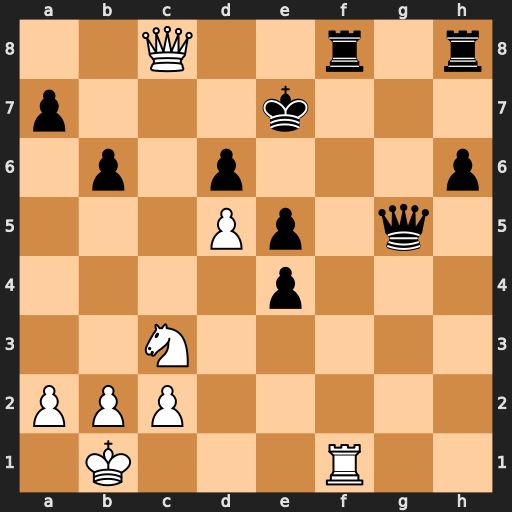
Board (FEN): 2Q2r1r/p3k3/1p1p3p/3Pp1q1/4p3/2N5/PPP5/1K3R2
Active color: w
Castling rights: -
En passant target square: -
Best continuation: Qe6+ Kd8 Qxd6+ Ke8 Qc6+